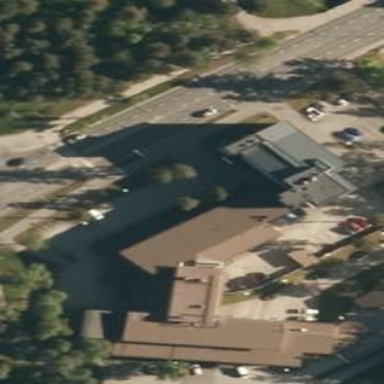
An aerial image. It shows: Public building with skillion roof shape.